Interaction volume radius: 5 \u00c5
Interaction volume height: 35 \u00c5
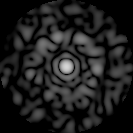
Disorder parameter: 0.8296